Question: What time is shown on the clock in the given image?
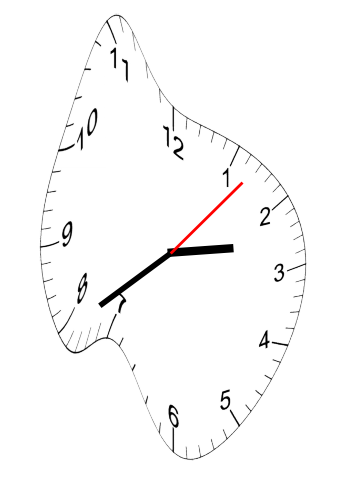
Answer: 02:39:07